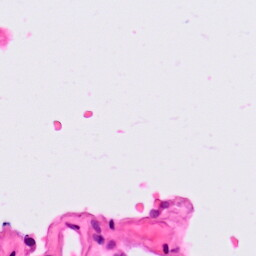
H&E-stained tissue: Lung